Question: I have written some code to play with embedded loops at two levels. I have problem with the last section of the code just before the main mehtod ends where I want to print the elments at the diagonals only. The code prints the values but not the way I want to see them. I got stuck in the number of tabs to be given so that the value is printed the way it appears on a piece of paper when we write only digonlas of a matrix.
Here is my code:
'''
package com.codopedia.java7.sep2014;
/**
*
* @author www.codopedia.com
*/
public class TwoDArrayExp1 {
public static void main(String args[]) {
int row = 5, column = 5, k = 0;
int my2dArray1[][] = new int[row][column];//5 rows and 5 columns
//Initializing the array elements to zero
for (int i = 0; i < row; i++) {
for (int j = 0; j < column; j++) {
my2dArray1[i][j] = k;
k++;
}
}
for (int i = 0; i < row; i++) {
for (int j = 0; j < column; j++) {
System.out.print("(" + (i + 1) + " , " + (j + 1) + ")" + " = " + " " + my2dArray1[i][j] + " ");
}
System.out.println();//For att borja en ny rad
}
System.out.println();
System.out.println();
for (int i = 0; i < row; i++) {
for (int j = 0; j < column; j++) {
if (j > i) {//When column is greater than row (Printing on the digagonal and below it only.)
continue;//Stop printing at this row and go to the next row
}
//System.out.print("(" + (i + 1) + " , " + (j + 1) + ")" + " = " + " " + my2dArray1[i][j] + " ");
System.out.print(my2dArray1[i][j] + " ");
}
System.out.println();//For att borja nya rad.
}
System.out.println();
System.out.println();
for (int i = 0; i < row; i++) {
for (int j = 0; j < column; j++) {
if (j >= i) { //Priniting on the diagonal and above it only.
System.out.print(my2dArray1[i][j] + " ");
}
}
System.out.println();//For att borja nya rad.
for (int x = 0; x <= i; x++) {
System.out.print(" ");
}
}
System.out.println();
System.out.println();
for (int i = 0; i < row; i++) {
for (int j = 0; j < column; j++) {
if (i == j) {
System.out.print(my2dArray1[i][j]);
}
}
System.out.println();//For att borja nya rad.
for (int x = 0; x <= i; x++) {
System.out.print(" ");//Moving to the place where we want to print
}
}
System.out.println();
System.out.println();
for (int i = 0; i < row; i++) {
int tab = 0;
for (int j = 0; j < column; j++) {
//setting the tab with each pass of the external loop
//i.e, when we move to the next row. The while loop does the trick
while (tab != (column - (i + 1))) {
System.out.print(" ");
tab++;
}
if (j == (column - (i + 1))) {
System.out.print(my2dArray1[i][j]);
System.out.println();//For att borja nya rad.
}
}
}
System.out.println();
System.out.println();
for (int i = 0; i < row; i++) {
for (int j = 0; j < column; j++) {
if ((j == i) || (j == (column - (i + 1)))) {
System.out.print(my2dArray1[i][j]);
for (int tabs = 0; tabs <= (column - (i + 1)); tabs++) {
System.out.print(" ");
}
}
}
System.out.println();//For att borja nya rad.
}
}//method main ends here.
}//class TwoDArrayExp1 ends here.
'''

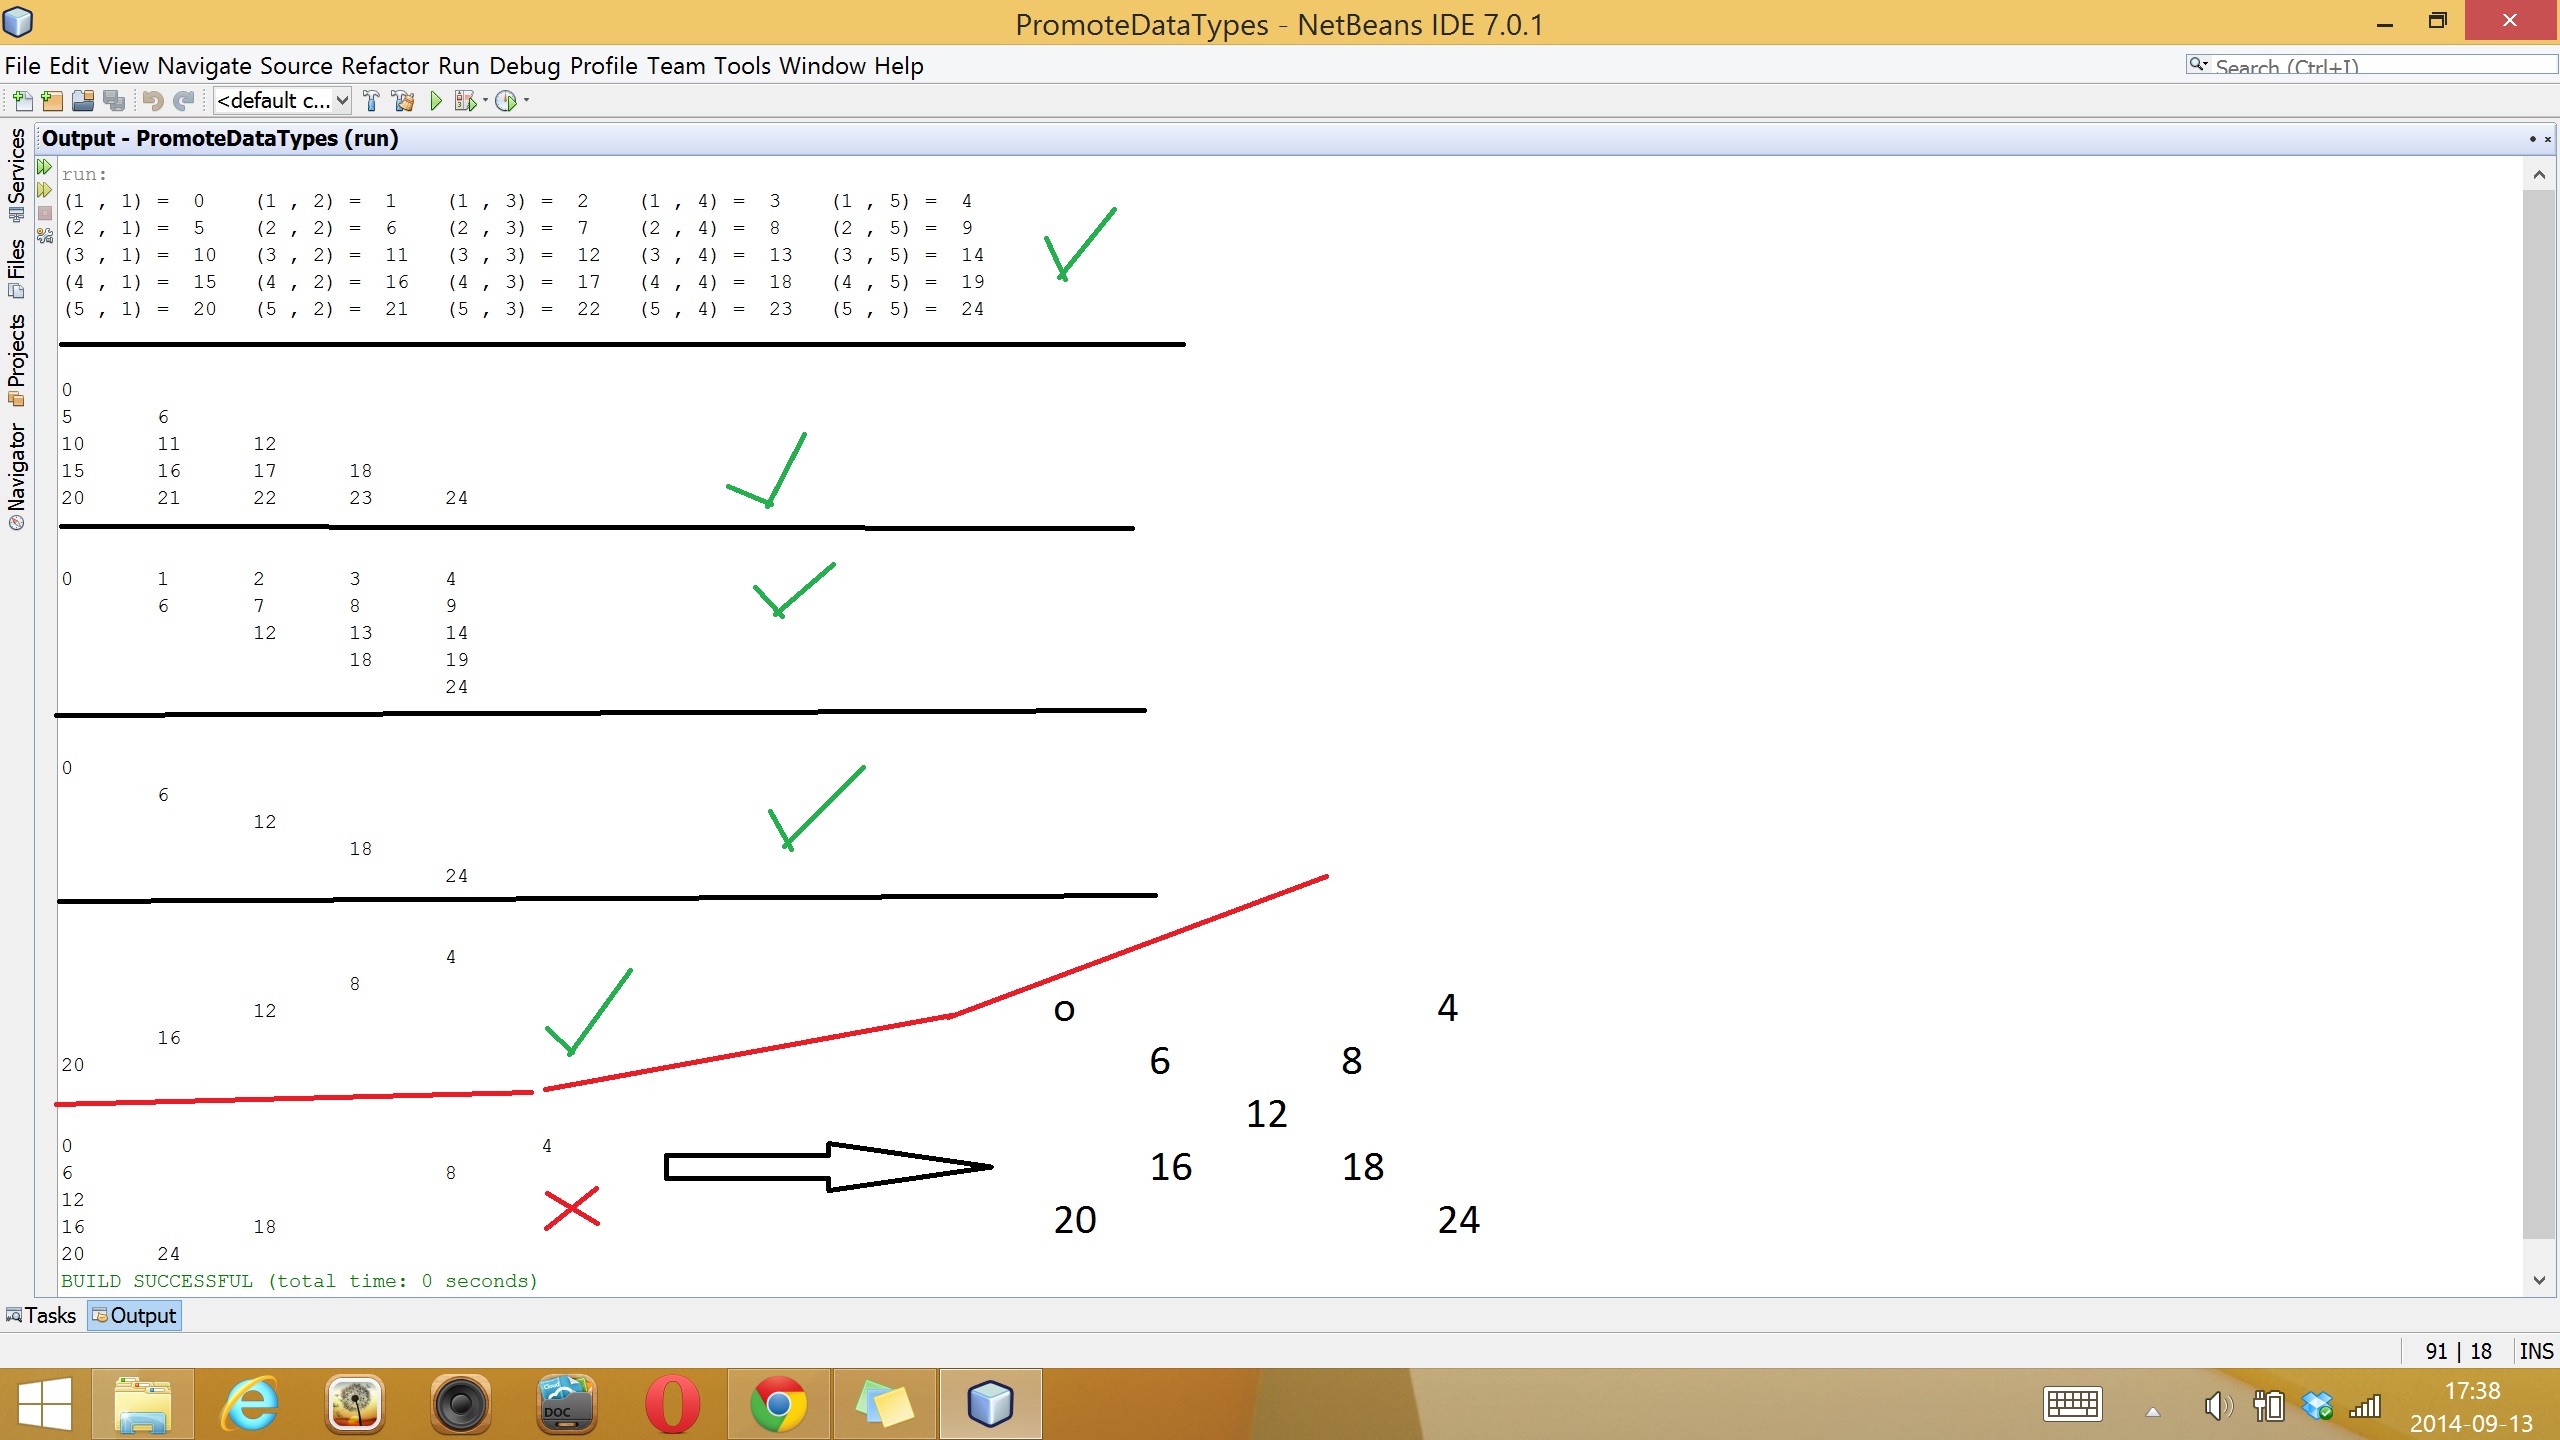
Answer: Your considering way too many condition to achieve a simple task that makes your code look too messed up, why not print it old school manner :
'''
for (int i = 0; i < row; i++) {
for (int j = 0; j < column; j++) {
if ((i == j) || (i+j+1) == row )
System.out.print(my2dArray1[i][j]);//print content if diagonal
else
System.out.print(' ');//else print only tab space
}
System.out.println();
}
'''
or to simply put :
'''
for (int i = 0; i < row; i++) {
for (int j = 0; j < column; j++)
System.out.print(((i == j) || (i+j+1) == row ) ? my2dArray1[i][j] : ' ');
System.out.println();
}
'''
- Left diagonal : 'i=j'- right diagonal : 'sum of (row index + column index) = total row count'
'''
505 225 418 283 813 965
802 747 969 309 871 265
680 609 690 930 504 747
117 862 860 700 901 720
695 394 180 524 293 528
934 154 303 401 795 923
------------------------
505 965
747 871
690 930
860 700
394 293
934 923
'''